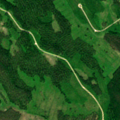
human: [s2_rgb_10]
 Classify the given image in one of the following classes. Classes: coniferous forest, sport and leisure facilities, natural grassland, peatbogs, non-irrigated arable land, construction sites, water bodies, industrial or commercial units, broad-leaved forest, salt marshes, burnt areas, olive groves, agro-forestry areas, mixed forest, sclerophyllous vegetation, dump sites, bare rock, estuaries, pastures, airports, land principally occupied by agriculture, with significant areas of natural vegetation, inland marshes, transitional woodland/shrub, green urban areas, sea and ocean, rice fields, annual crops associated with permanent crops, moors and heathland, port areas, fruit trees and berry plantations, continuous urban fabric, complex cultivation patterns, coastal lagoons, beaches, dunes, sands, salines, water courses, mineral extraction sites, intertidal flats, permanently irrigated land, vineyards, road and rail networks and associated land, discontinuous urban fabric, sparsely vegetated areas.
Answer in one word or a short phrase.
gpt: coniferous forest, mixed forest, transitional woodland/shrub